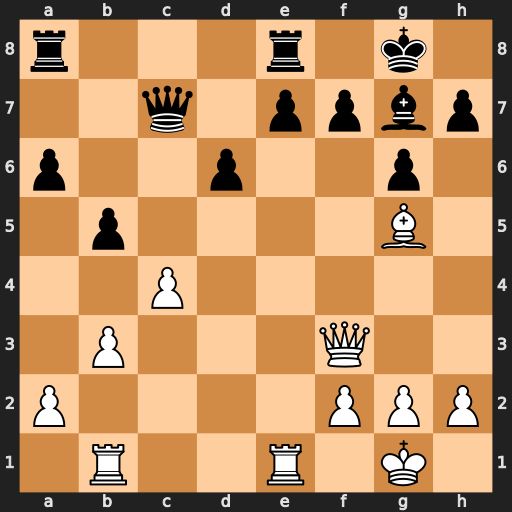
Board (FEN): r3r1k1/2q1ppbp/p2p2p1/1p4B1/2P5/1P3Q2/P4PPP/1R2R1K1
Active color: w
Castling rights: -
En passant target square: -
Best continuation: Rxe7 Qxe7 Bxe7